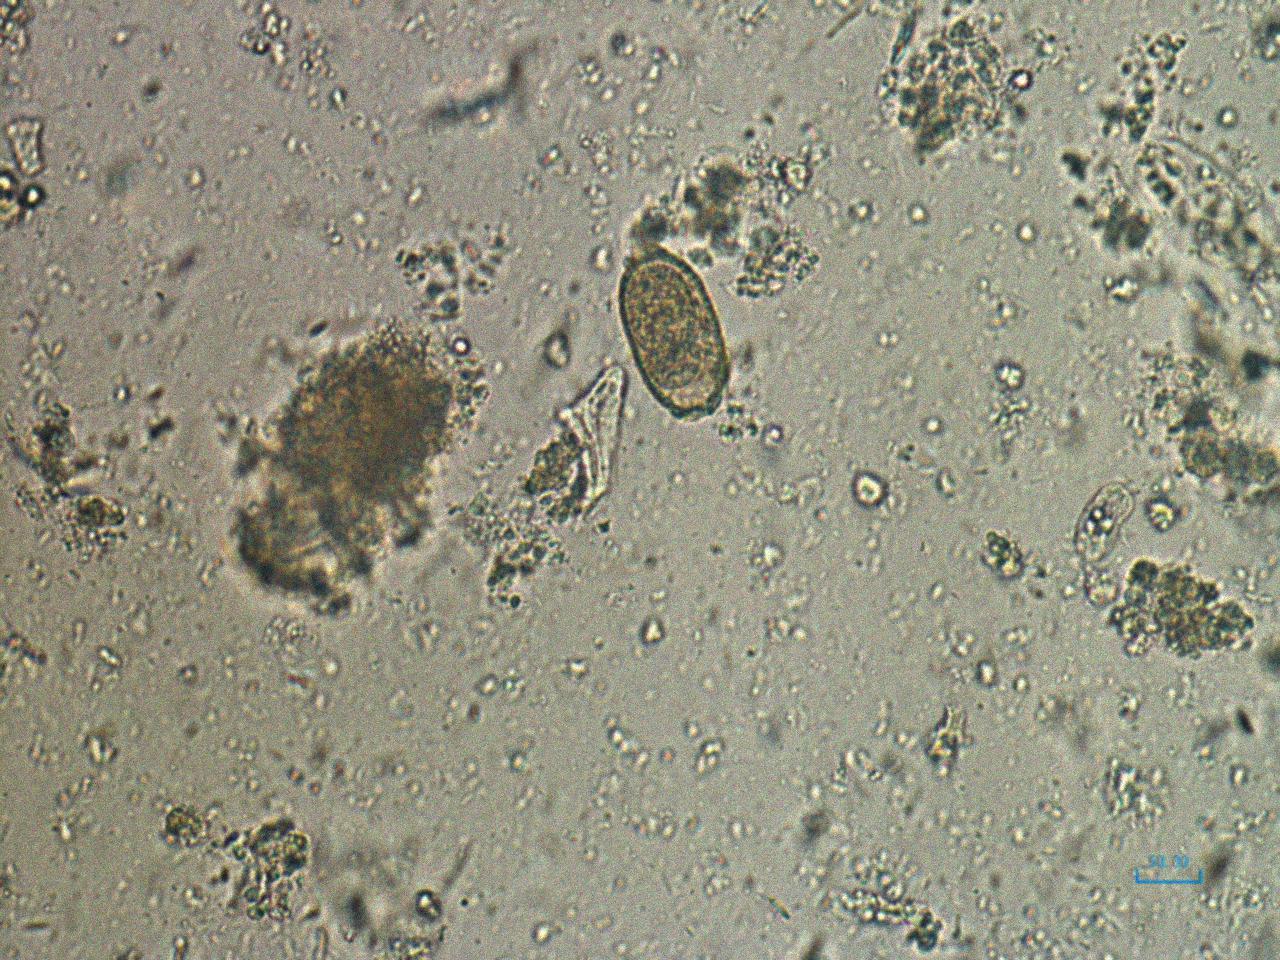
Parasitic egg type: Capillaria philippinensis